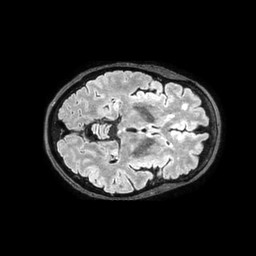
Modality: FLAIR
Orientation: axial
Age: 60
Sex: female
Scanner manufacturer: philips
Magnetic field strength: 3 T
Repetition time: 4.8 s
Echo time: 0.34 s